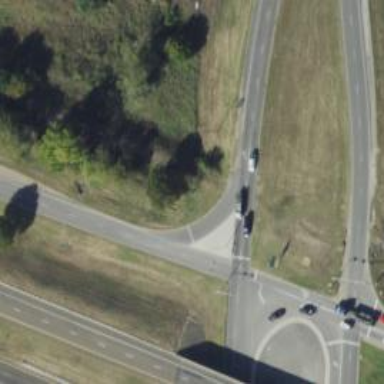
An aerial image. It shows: Trunk link highway.